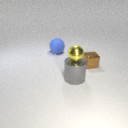
small brown metal cube to the right of large gray metal cylinder